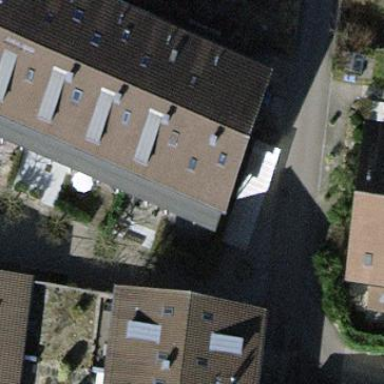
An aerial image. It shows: Terrace building.